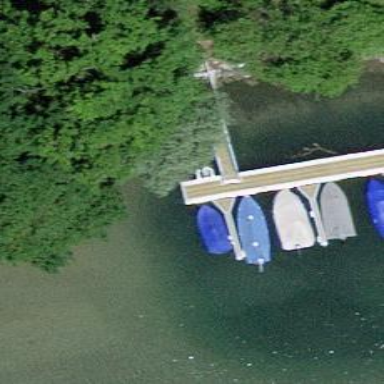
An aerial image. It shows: Man-made pier.